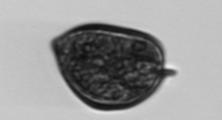
Label: Prorocentrum_micans